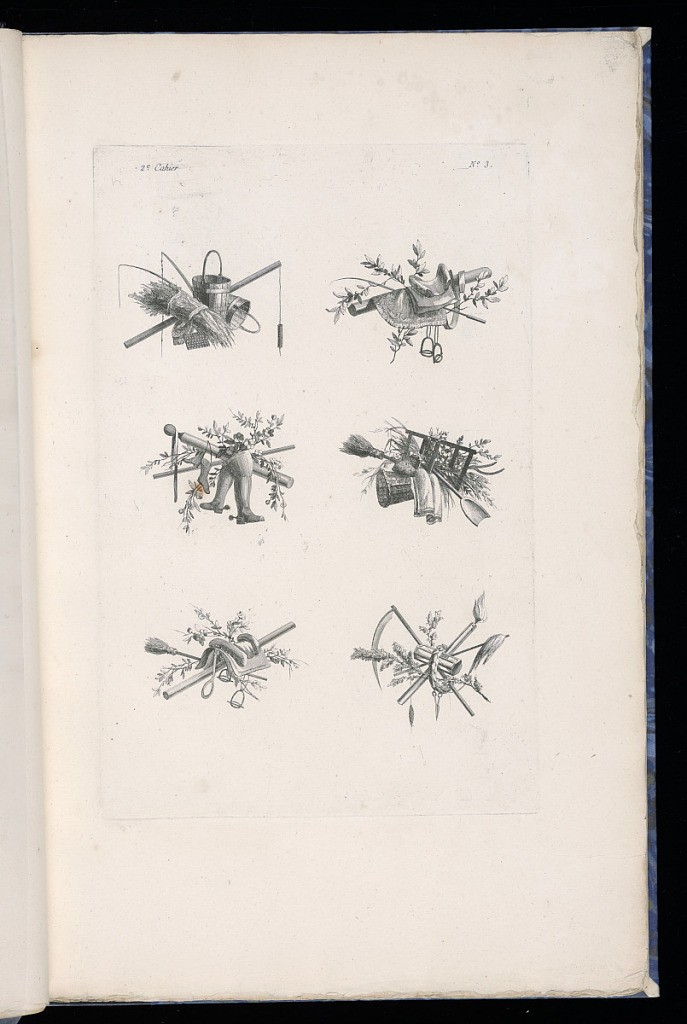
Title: Trophy Designs
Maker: Pierre Ranson, French, 1736–1786
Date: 1772–77
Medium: Etching on paper
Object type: Print
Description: Six designs for trophies incorporating leaves, flowers, saddles, wheat, buckets, fishing rods, whips, riding boots, broom, baskets, scythe, and a flaming torch. The plate is numbered.